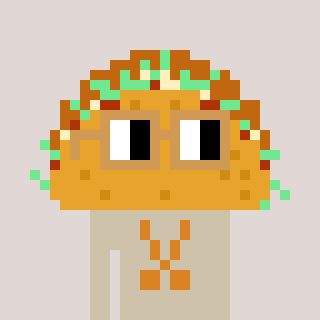
a pixel art character with square brown glasses, a taco-shaped head and a bege-colored body on a warm background